【题型】解答题　【知识点】解析几何　【难度】hard
设 \(A\)，\(B\) 是双曲线 \(H: \dfrac{x^2}{a^2} - \dfrac{y^2}{b^2} = 1\ (a > 0,\ b > 0)\) 上的两点，直线 \(l\) 与双曲线 \(H\) 的交点为 \(P\)，\(Q\) 两点。

(1) 若双曲线 \(H\) 的离心率是 \(\sqrt{3}\)，且点 \(B(\sqrt{3}, \sqrt{2})\) 在双曲线 \(H\) 上，求双曲线 \(H\) 的方程；

(2) 设 \(A\)，\(B\) 分别是双曲线 \(H: \dfrac{x^2}{a^2} - \dfrac{y^2}{b^2} = 1\ (a > 0,\ b > 0)\) 的左、右顶点，直线 \(l\) 平行于 \(y\) 轴，求直线 \(AP\) 与 \(BQ\) 斜率的乘积，并求直线 \(AP\) 与 \(BQ\) 的交点 \(M\) 的轨迹方程；

(3) 设双曲线 \(H: x^2 - y^2 = 1\)，其中 \(A(\sqrt{2},1)\)，\(B(\sqrt{2},-1)\)，点 \(M\) 是抛物线 \(C: x^2 = 2y\) 上不同于 \(A\)，\(B\) 的动点，且直线 \(MA\) 与双曲线 \(H\) 相交于另一点 \(P\)，直线 \(MB\) 与双曲线 \(H\) 相交于另一点 \(Q\)。试问：直线 \(PQ\) 是否恒过一定点？若是，求该定点的坐标；若不是，请说明理由。
【解答】
【详解】
(1) 依题意
\[
\begin{cases}
\dfrac{2}{a^2} - \dfrac{2}{b^2} = 1 \\
e = \dfrac{c}{a} = \sqrt{3} \\
c^2 = a^2 + b^2
\end{cases}
\implies
\begin{cases}
a^2 = 1 \\
b^2 = 2
\end{cases}
\]
所以双曲线方程为 \(x^2 - \dfrac{y^2}{2} = 1\)。

---

(2) 设 \(P(x_1,y_1)\)（\(x_1 > a\) 或 \(x_1 < -a\)），则 \(Q(x_1,-y_1)\)，\(M(x,y)\)，\(A(-a,0)\)，\(B(a,0)\)，
\[
k_{AP} = \frac{y_1}{x_1 + a},\quad k_{BQ} = \frac{-y_1}{x_1 - a},
\]
所以
\[
k_{AP}k_{BQ} = \frac{y_1}{x_1 + a} \cdot \frac{-y_1}{x_1 - a} = \frac{-y_1^2}{x_1^2 - a^2}.
\]
又 \(\frac{x_1^2}{a^2} - \frac{y_1^2}{b^2} = 1\)，即 \(y_1^2 = \frac{b^2(x_1^2 - a^2)}{a^2}\)，
所以
\[
k_{AP}k_{BQ} = \frac{-y_1^2}{x_1^2 - a^2} = -\frac{b^2(x_1^2 - a^2)}{a^2(x_1^2 - a^2)} = -\frac{b^2}{a^2}.
\]

由 \(\overrightarrow{AM} = (x + a, y)\)，\(\overrightarrow{AP} = (x_1 + a, y_1)\)，
由 \(A\)，\(M\)，\(P\) 三点共线得：\((x + a)y_1 = y(x_1 + a)\)；
又 \(\overrightarrow{BM} = (x - a, y)\)，\(\overrightarrow{BQ} = (x_1 - a, -y_1)\)，
由 \(B\)，\(M\)，\(Q\) 三点共线得：\((x - a)(-y_1) = -y(x_1 - a)\)。

\[
\therefore x_1 = \frac{a^2}{x},\quad y_1 = \frac{ay}{x},
\]
\[
\because \frac{x_1^2}{a^2} - \frac{y_1^2}{b^2} = 1,
\]
\[
\therefore \frac{a^2}{x^2} - \frac{a^2y^2}{b^2x^2} = 1,\quad \text{即} \ a^2b^2 - a^2y^2 = b^2x^2,\quad \text{则} \ \frac{x^2}{a^2} + \frac{y^2}{b^2} = 1,\ (xy \neq 0),
\]
\(\therefore\) 直线 \(AP\) 与直线 \(BQ\) 的交点 \(M\) 的轨迹的方程为 \(\frac{x^2}{a^2} + \frac{y^2}{b^2} = 1\)，\(xy \neq 0\)。

---

(3) 设 \(M(x_0,y_0)\)（\(x_0 \neq \pm\sqrt{2}\)），\(P(x_2,y_2)\)，\(Q(x_3,y_3)\)，则 \(x_0^2 = 2y_0\)。

直线 \(AP\)：\(y = \frac{y_0 - 1}{x_0 - \sqrt{2}}(x - \sqrt{2}) + 1\)，即 \(y = \frac{x_0 - \sqrt{2}}{2}x + \frac{\sqrt{2}x_0}{2}\)；
同理直线 \(BQ\)：\(y = \frac{x_0 + \sqrt{2}}{2}x - \frac{\sqrt{2}x_0}{2}\)。

由
\[
\begin{cases}
y = \frac{x_0 - \sqrt{2}}{2}x + \frac{\sqrt{2}x_0}{2} \\
x^2 - y^2 = 1
\end{cases}
\implies
\left[\frac{(x_0 - \sqrt{2})^2}{4} - 1\right]x^2 + \frac{\sqrt{2}}{2}x_0(x_0 - \sqrt{2})x + \frac{x_0^2}{2} + 1 = 0,
\]
知 \(x_2 + x_0 = -\sqrt{2}x_0 \cdot \frac{x_0^2 + 2}{(x_0 - \sqrt{2})^2 - 4}\)，即 \(x_2 = \sqrt{2} \cdot \frac{x_0^2 + 2}{4 - (x_0 - \sqrt{2})^2}\)，
则 \(y_2 = \frac{x_0 + 2\sqrt{2}x_0 - 2}{4 - (x_0 - \sqrt{2})^2}\)。

同理 \(x_3 = \sqrt{2} \cdot \frac{x_0^2 + 2}{4 - (x_0 + \sqrt{2})^2}\)，\(y_3 = \frac{-x_0^2 + 2\sqrt{2}x_0 + 2}{4 - (x_0 + \sqrt{2})^2}\)。

由对称性知，若过定点，则定点在 \(y\) 轴上。
取 \(M(0,0)\)，可得 \(P(-\sqrt{2},-1)\)，\(Q(-\sqrt{2},-1)\)，则直线 \(PQ: y = -1\)，过点 \((0,-1)\)。

下面证明直线 \(PQ\) 恒过定点为 \((0,-1)\)。
由
\[
\frac{y_2 + 1}{x_2} = \frac{4\sqrt{2}x_0}{x_0^2[\sqrt{2}(x_0 + 2)]} \quad \text{且} \quad \frac{y_3 + 1}{x_3} = \frac{4\sqrt{2}x_0}{x_0^2[\sqrt{2}(x_0 + 2)]},
\]
得 \(\frac{y_2 + 1}{x_2} = \frac{y_3 + 1}{x_3}\)，
所以直线 \(PQ\) 恒过定点为 \((0,-1)\)。

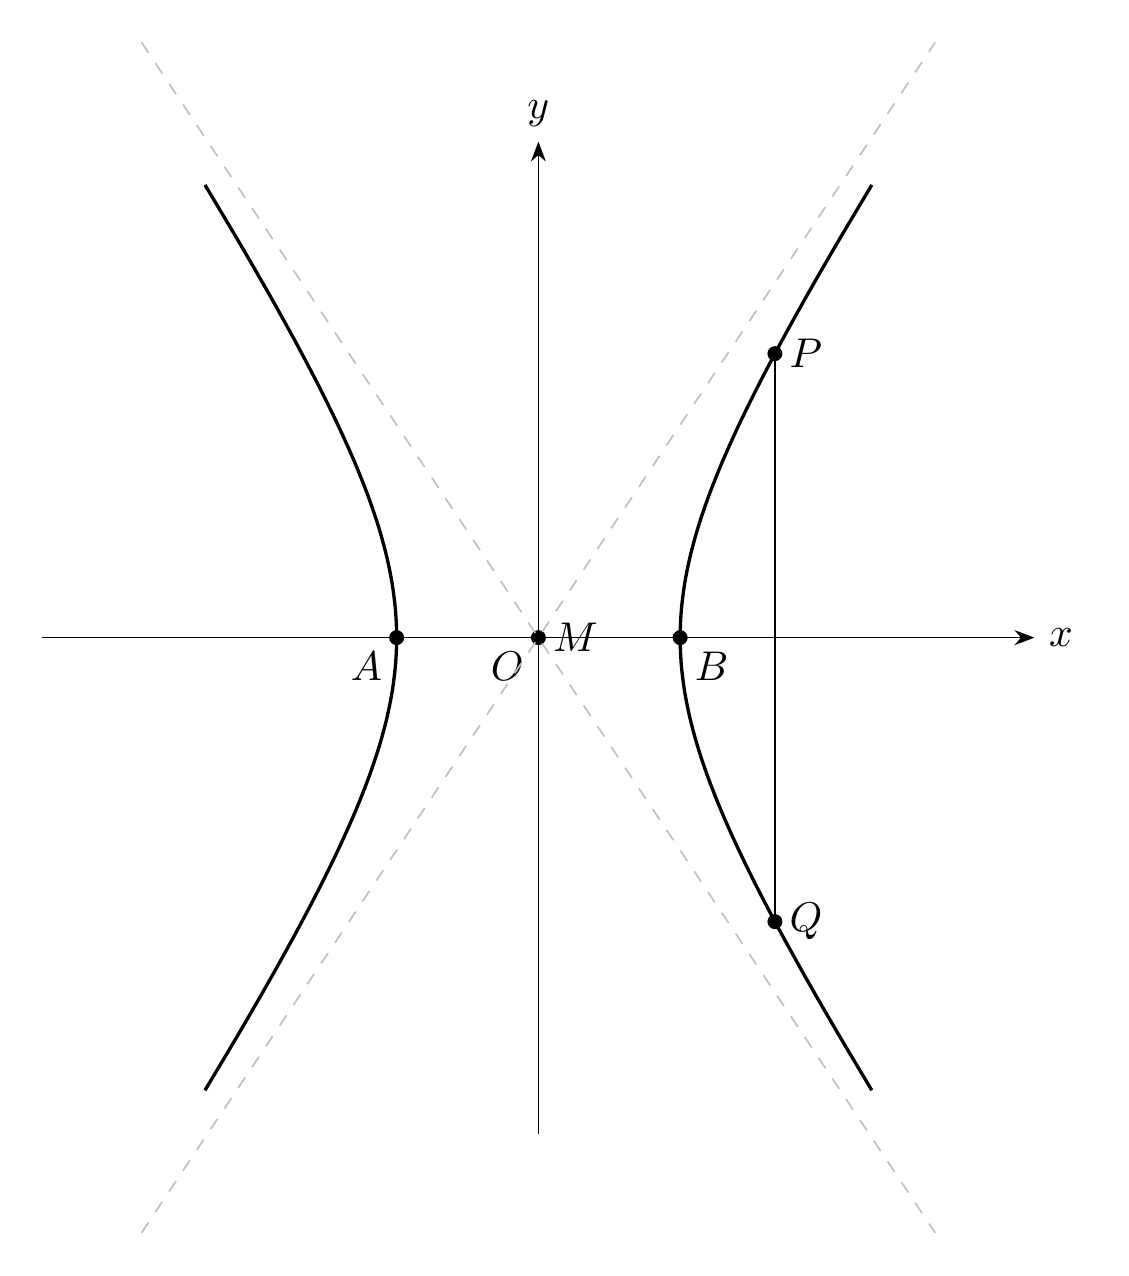
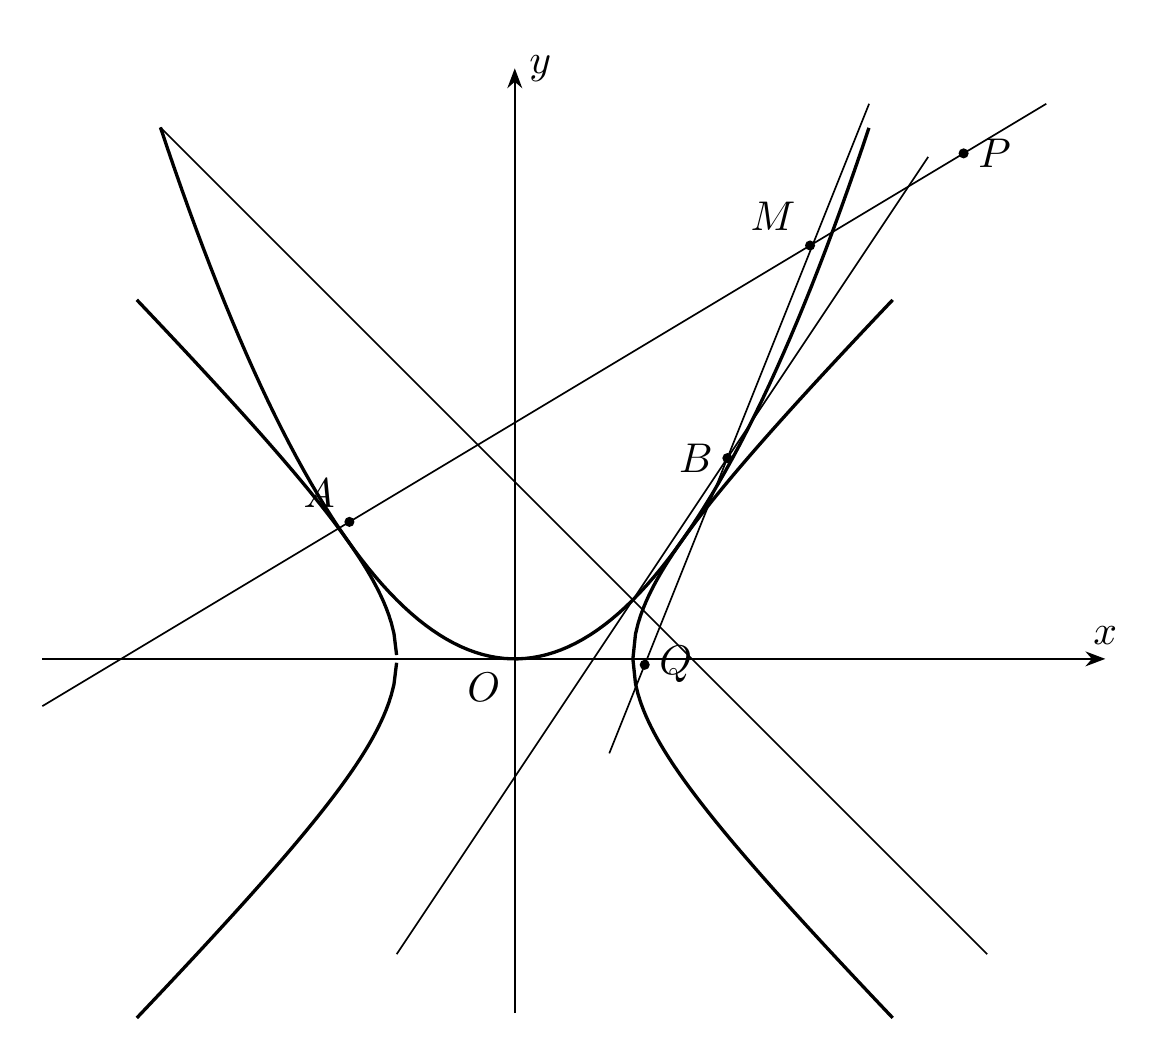